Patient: sex M, age 60
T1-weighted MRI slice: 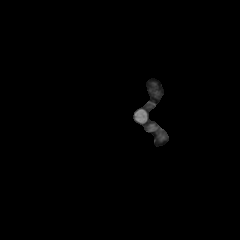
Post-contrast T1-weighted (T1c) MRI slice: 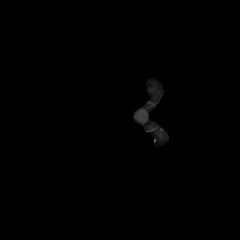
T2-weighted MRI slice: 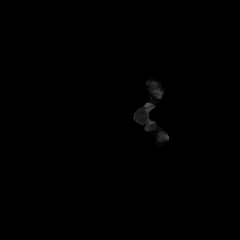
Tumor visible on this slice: no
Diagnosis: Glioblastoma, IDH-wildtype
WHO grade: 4